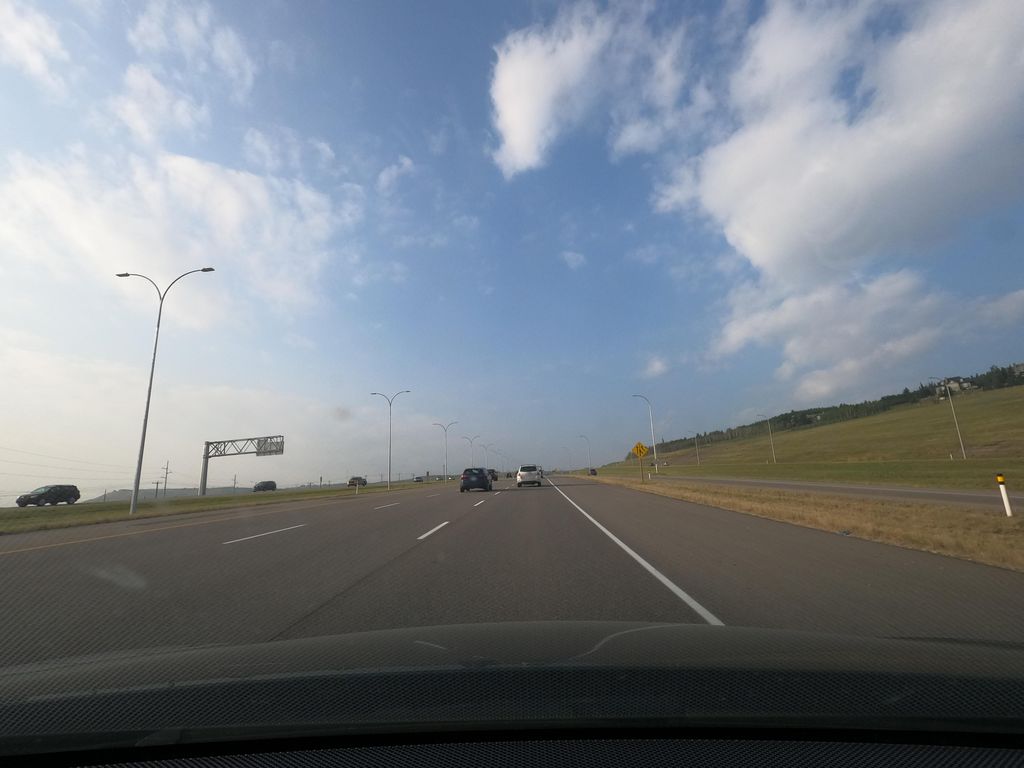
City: calgary